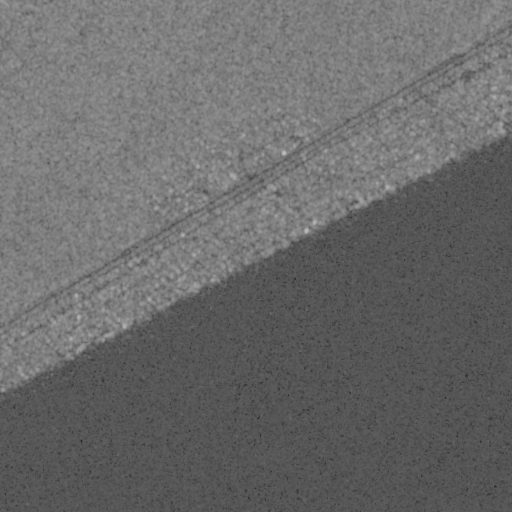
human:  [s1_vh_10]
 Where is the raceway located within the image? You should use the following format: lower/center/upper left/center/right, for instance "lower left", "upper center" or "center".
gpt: The raceway is located in the center of the image.
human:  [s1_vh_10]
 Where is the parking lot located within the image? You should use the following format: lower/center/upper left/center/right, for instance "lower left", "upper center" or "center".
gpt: There is no parking lot in the image.

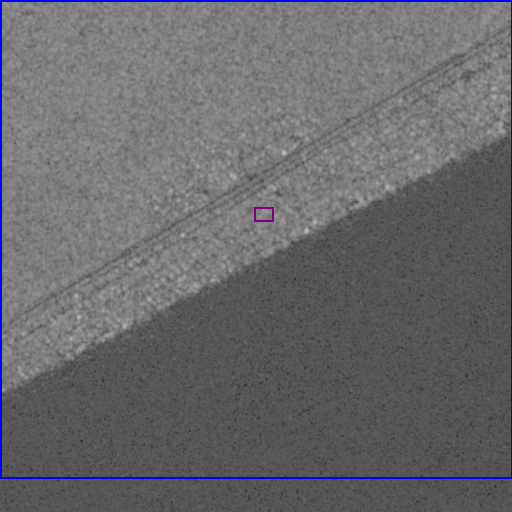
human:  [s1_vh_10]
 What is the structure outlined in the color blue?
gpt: The structure outlined in blue is a park.
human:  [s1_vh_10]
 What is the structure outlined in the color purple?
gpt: The structure outlined in purple is a building.
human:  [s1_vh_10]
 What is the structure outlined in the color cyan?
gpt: There is no cyan outline.